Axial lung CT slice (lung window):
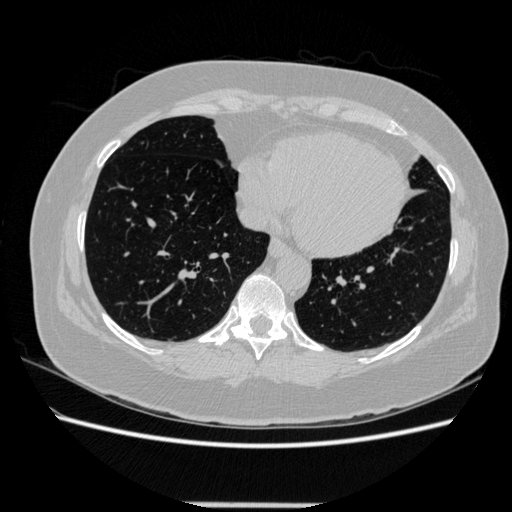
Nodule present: no